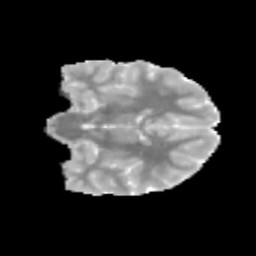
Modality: MD
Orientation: coronal
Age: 13
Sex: male
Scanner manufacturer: siemens
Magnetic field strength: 3 T
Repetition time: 3.8 s
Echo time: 0.07 s